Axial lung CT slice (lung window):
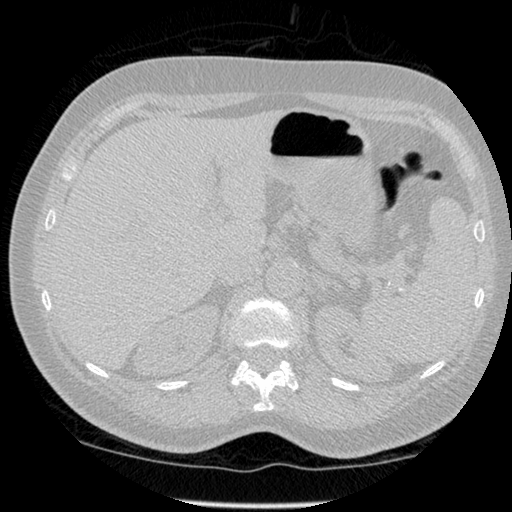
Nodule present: no